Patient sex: F
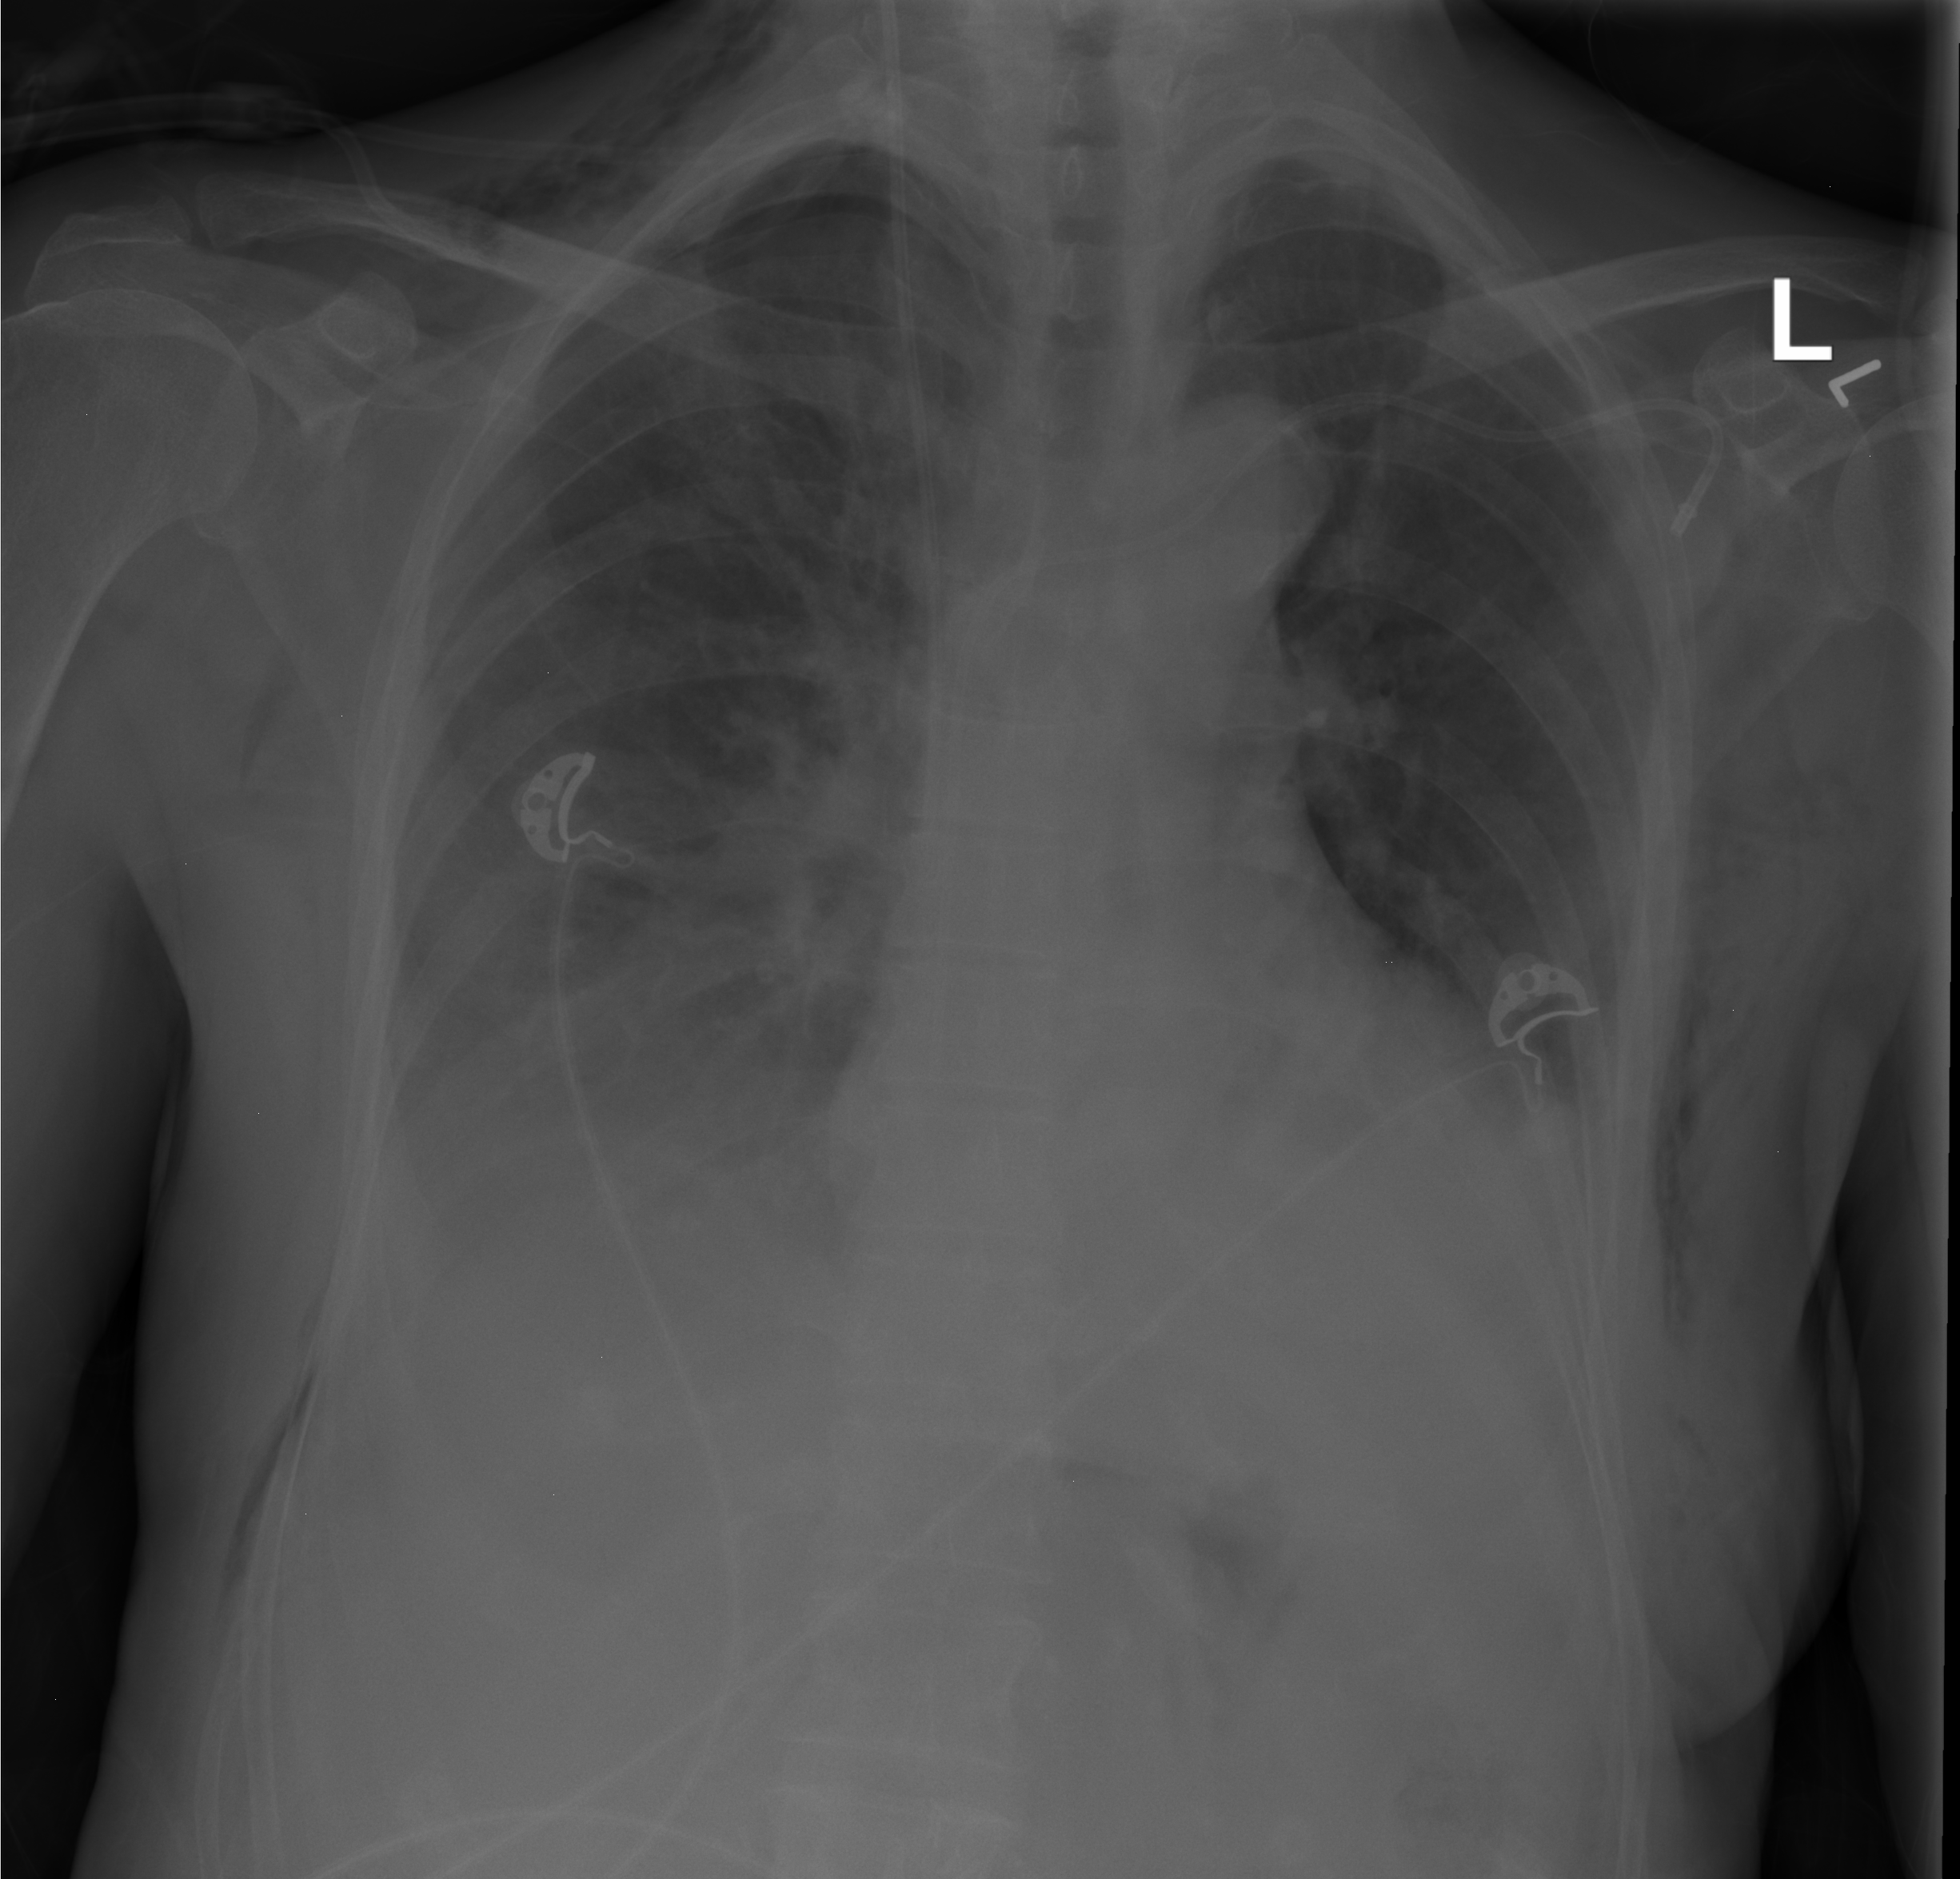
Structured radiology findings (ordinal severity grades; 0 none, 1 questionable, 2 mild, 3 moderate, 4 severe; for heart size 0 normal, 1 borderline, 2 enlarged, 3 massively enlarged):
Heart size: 0
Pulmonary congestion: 0
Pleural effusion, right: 3
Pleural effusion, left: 2
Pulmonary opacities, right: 0
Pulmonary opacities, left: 0
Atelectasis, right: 2
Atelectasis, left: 2